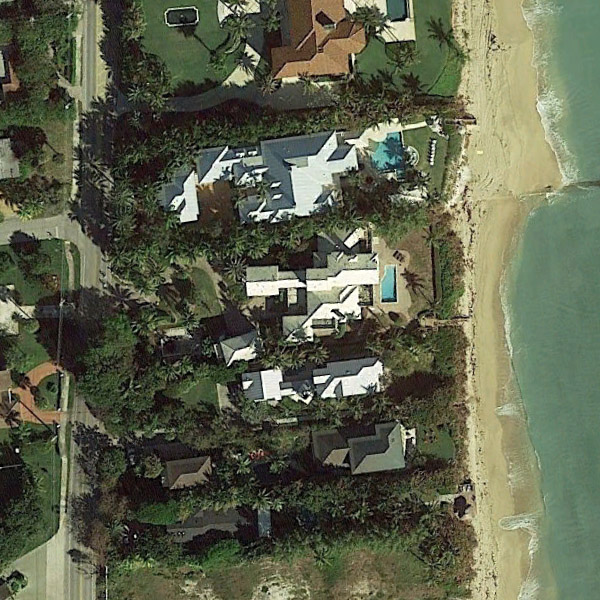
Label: Resort